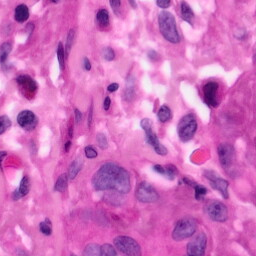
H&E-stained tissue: Pancreatic